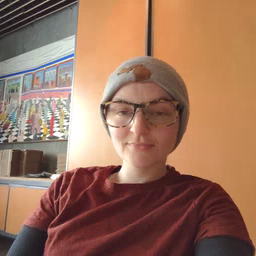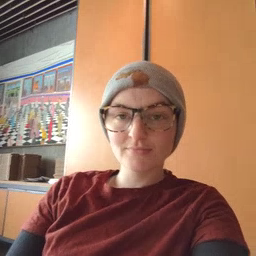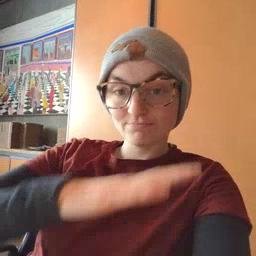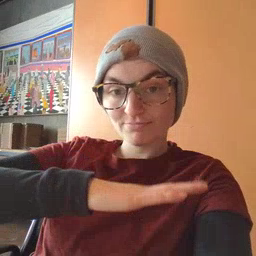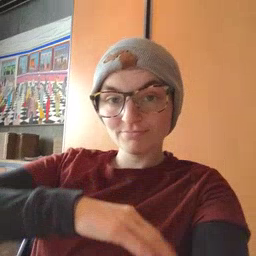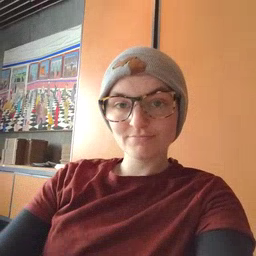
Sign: table